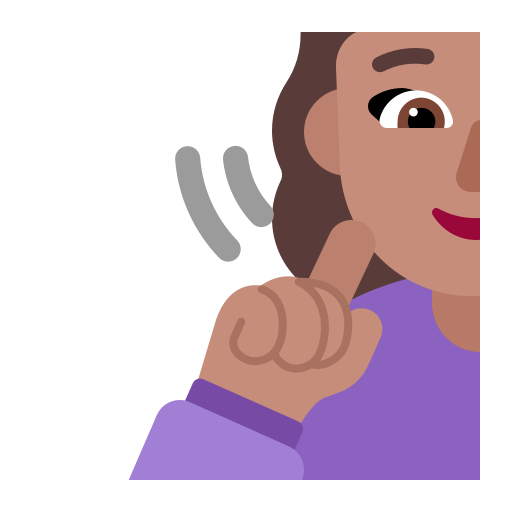
man deaf flat